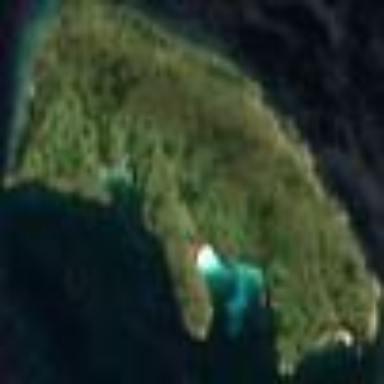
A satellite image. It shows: Islet located along the natural coastline.